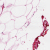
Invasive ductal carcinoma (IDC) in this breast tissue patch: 0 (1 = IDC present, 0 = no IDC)